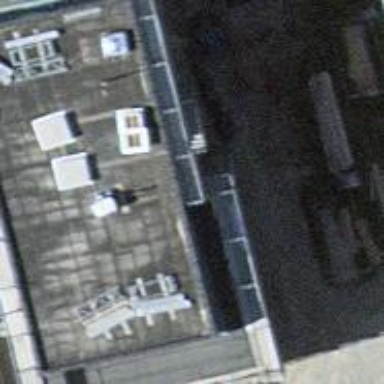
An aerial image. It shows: Solar photovoltaic panel generator.